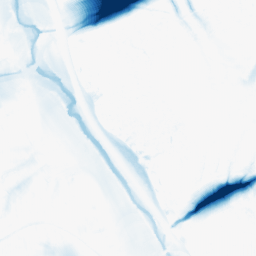
Category: morphological
Decomposition family: morphological_ellipse
Decomposition parameters: operation: closing
width: 50
height: 50
Upsampling method: fft_zeropad
Upsampling parameters: scale: 2
Upsampling scale: 2